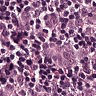
Metastatic tissue present: yes